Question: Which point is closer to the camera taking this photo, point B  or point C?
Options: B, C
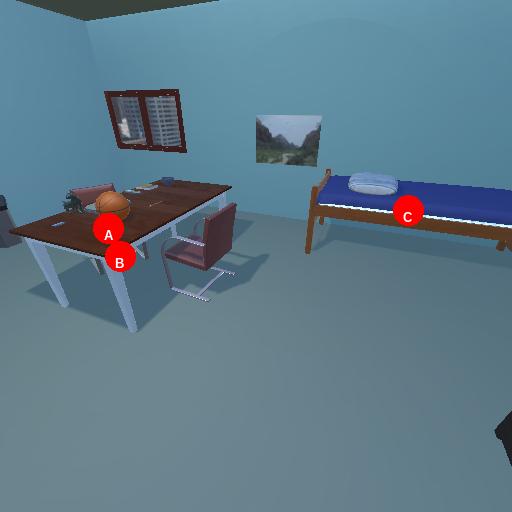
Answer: B